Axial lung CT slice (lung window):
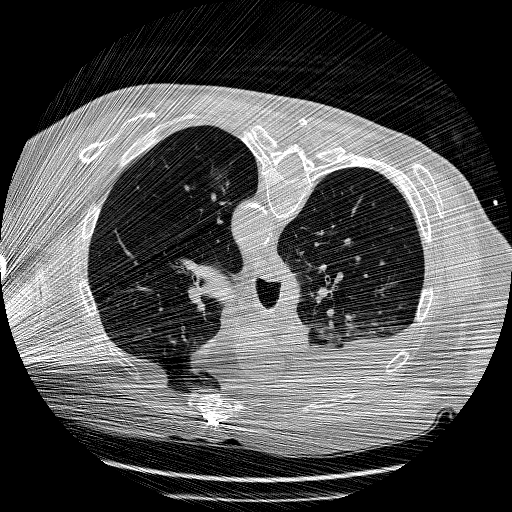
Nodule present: no